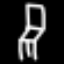
Label: chair